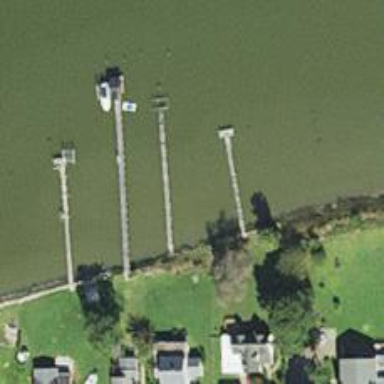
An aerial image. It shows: Man-made pier.